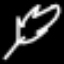
Label: leaf